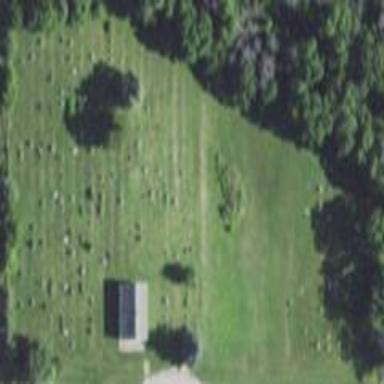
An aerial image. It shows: Cemetery.